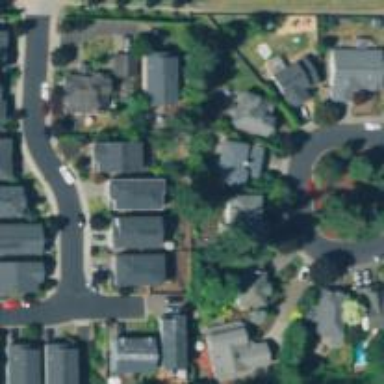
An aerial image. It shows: Residential area composed of single-family homes.